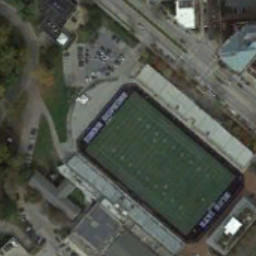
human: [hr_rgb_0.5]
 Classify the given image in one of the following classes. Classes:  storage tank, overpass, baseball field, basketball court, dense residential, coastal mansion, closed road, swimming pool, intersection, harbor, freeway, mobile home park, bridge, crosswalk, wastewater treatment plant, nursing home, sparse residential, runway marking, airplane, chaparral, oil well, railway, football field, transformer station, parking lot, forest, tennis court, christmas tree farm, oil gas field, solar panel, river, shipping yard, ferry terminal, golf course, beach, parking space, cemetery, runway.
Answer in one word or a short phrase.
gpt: football field